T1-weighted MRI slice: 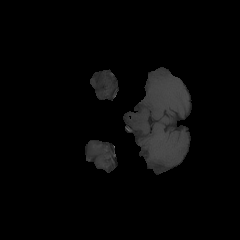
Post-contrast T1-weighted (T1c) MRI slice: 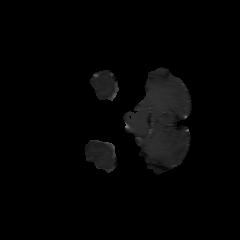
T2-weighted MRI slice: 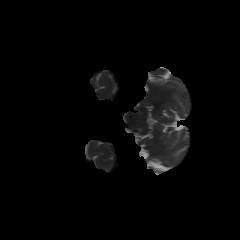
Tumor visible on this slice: no